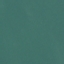
Land use / land cover: SeaLake